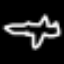
Label: airplane